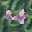
Label: 4